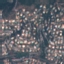
Land use / land cover class: Residential